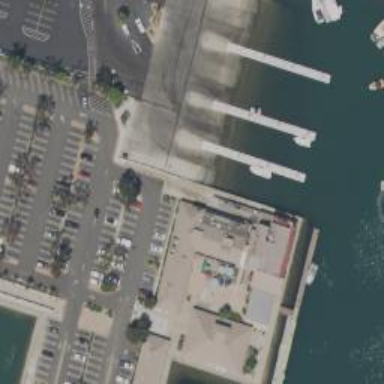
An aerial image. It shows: Slipway on leisure land.